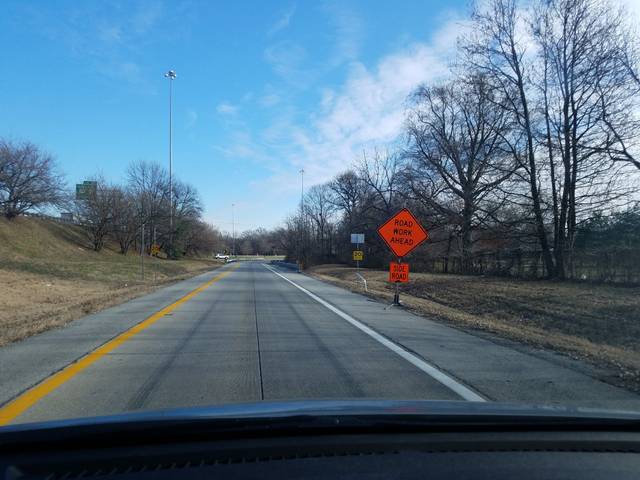
Region: United States
Coordinates: 38.185, -85.816